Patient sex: M
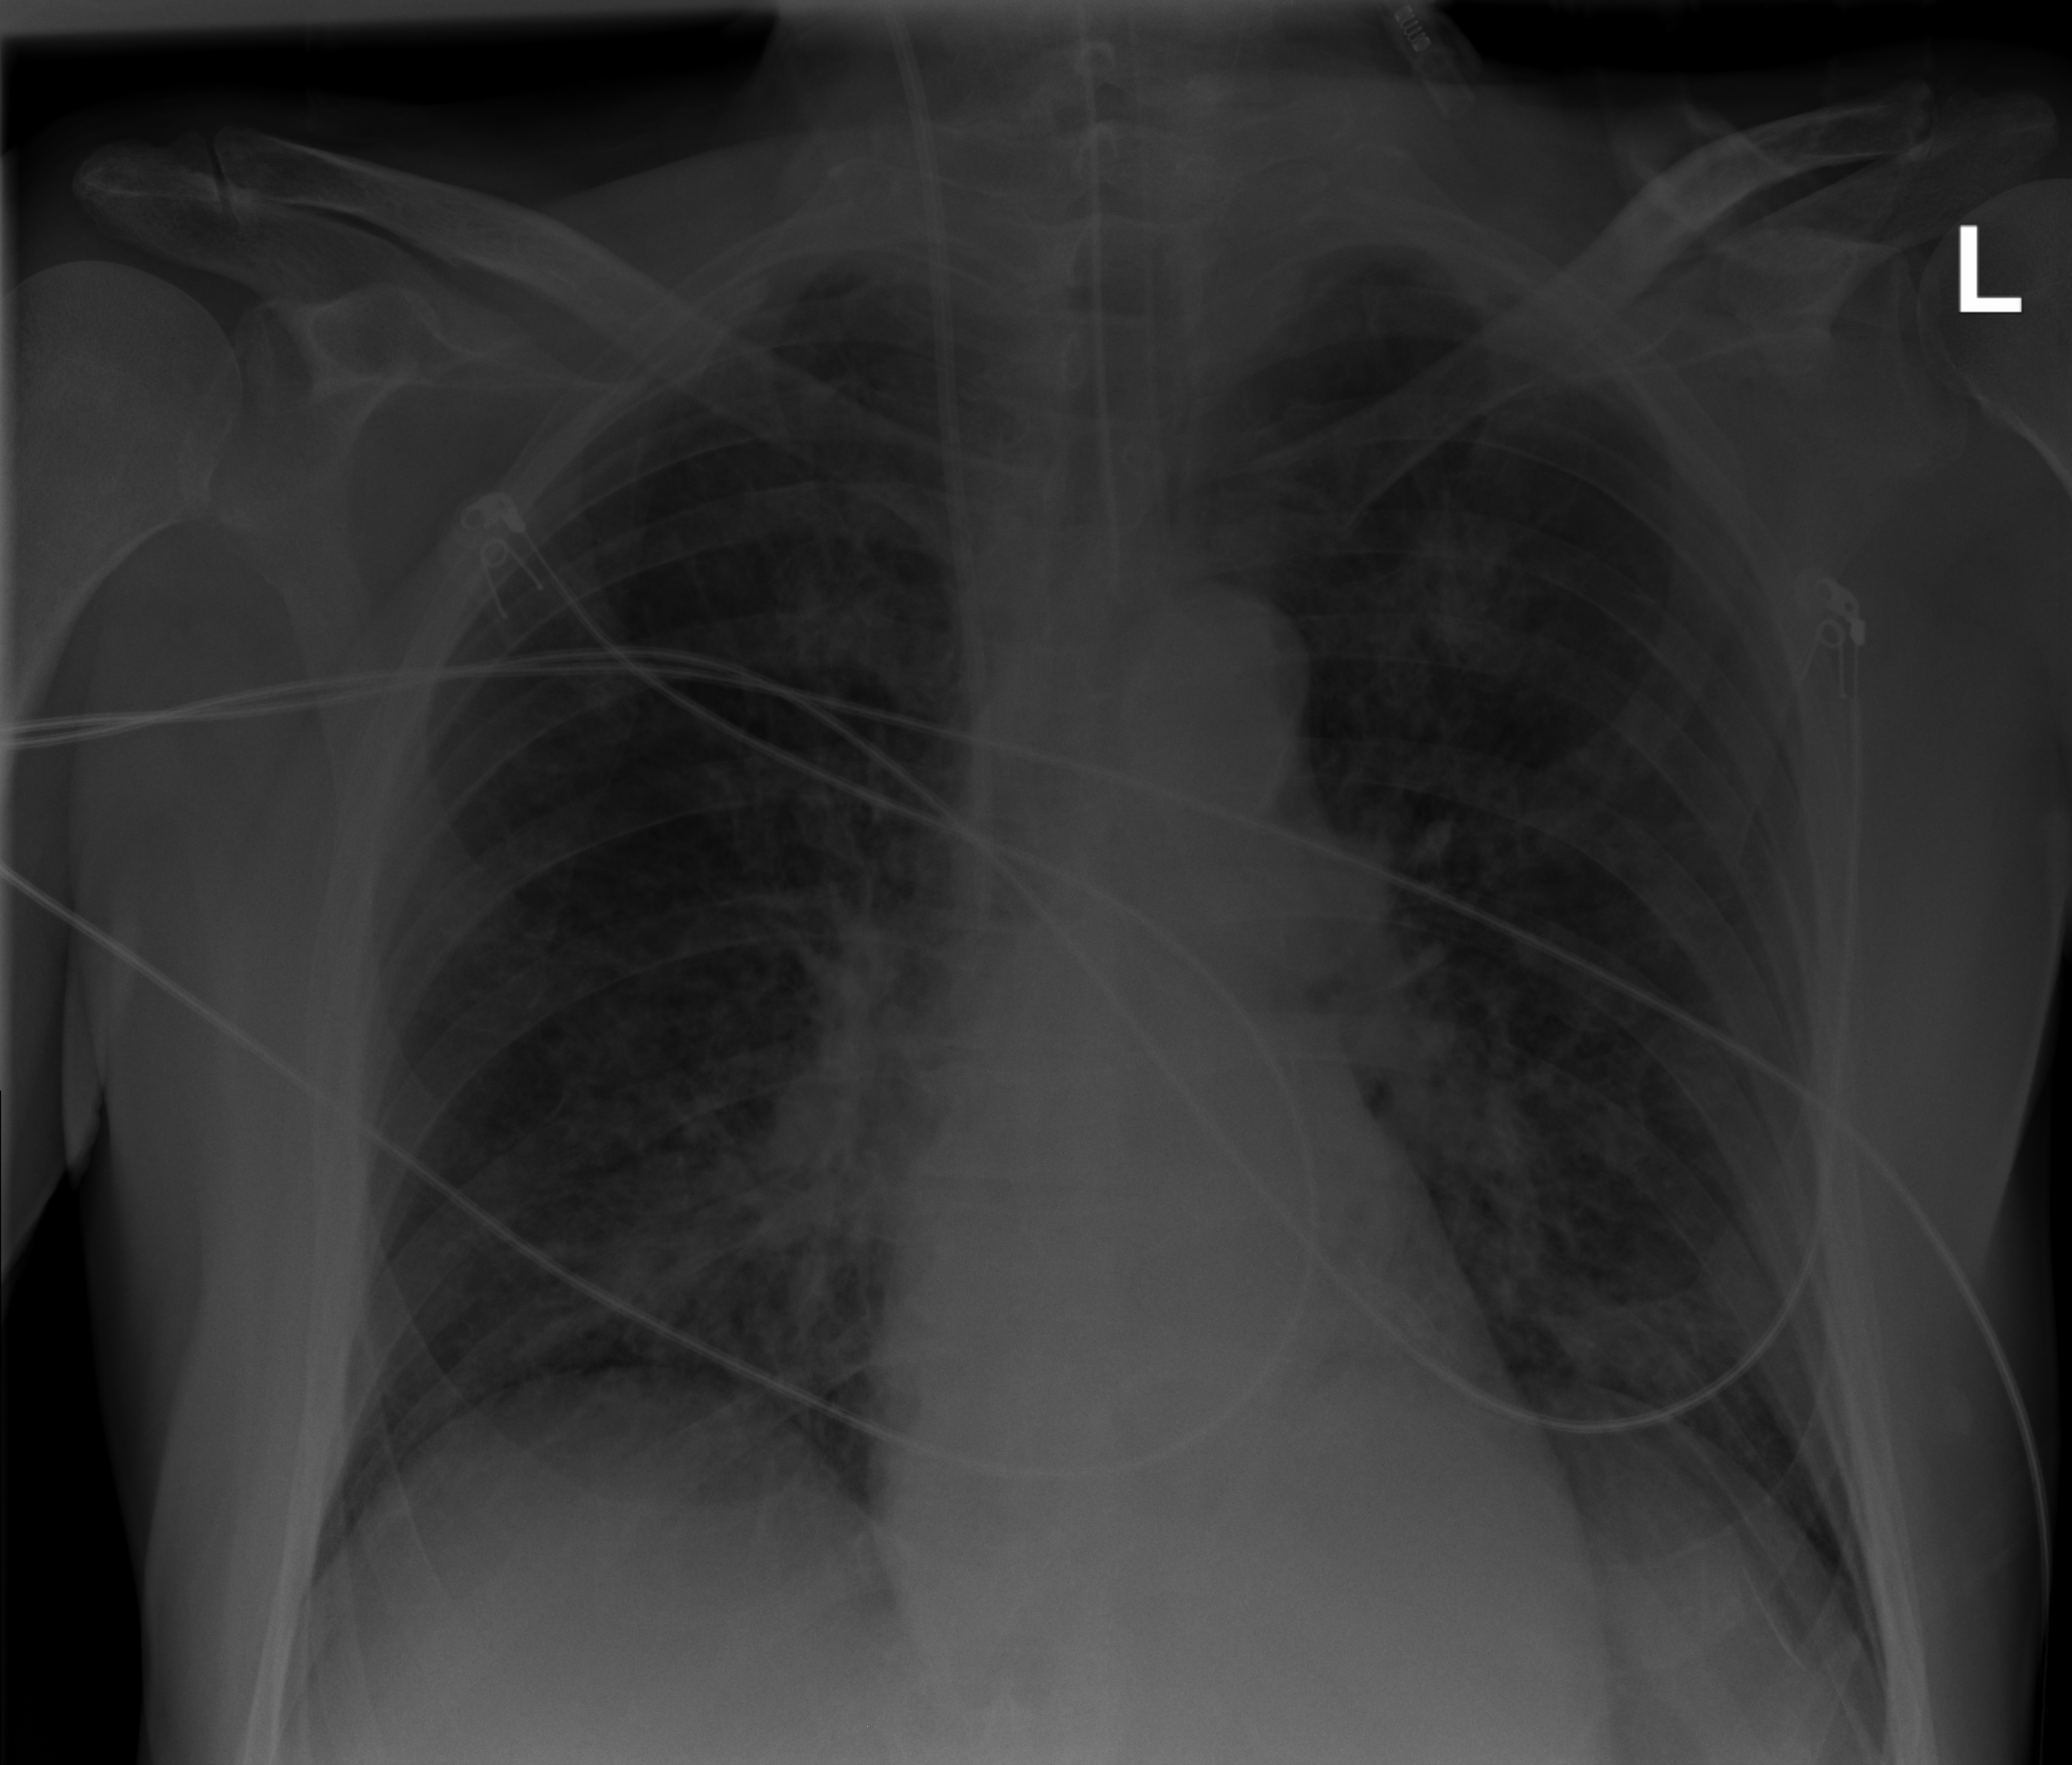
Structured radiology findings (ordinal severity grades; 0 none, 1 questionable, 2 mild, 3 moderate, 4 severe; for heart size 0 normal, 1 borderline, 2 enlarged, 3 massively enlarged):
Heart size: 0
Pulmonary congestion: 2
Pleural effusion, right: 0
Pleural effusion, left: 0
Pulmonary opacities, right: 0
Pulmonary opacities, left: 0
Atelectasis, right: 2
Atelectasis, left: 2